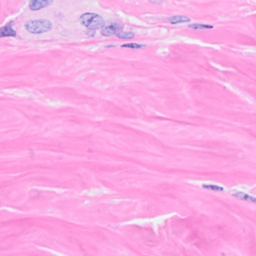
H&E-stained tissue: Breast